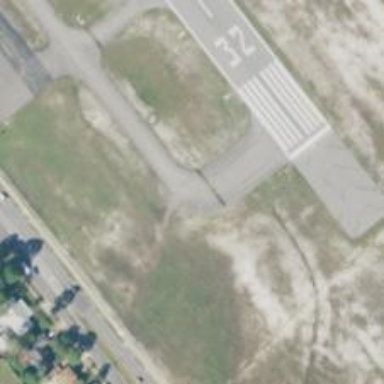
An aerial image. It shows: View of taxiway at the airport.